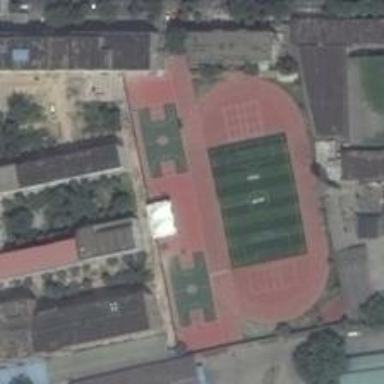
This is a irregular exercise yard includes a standard football field and two baksetball field, with a small, white pavilion .